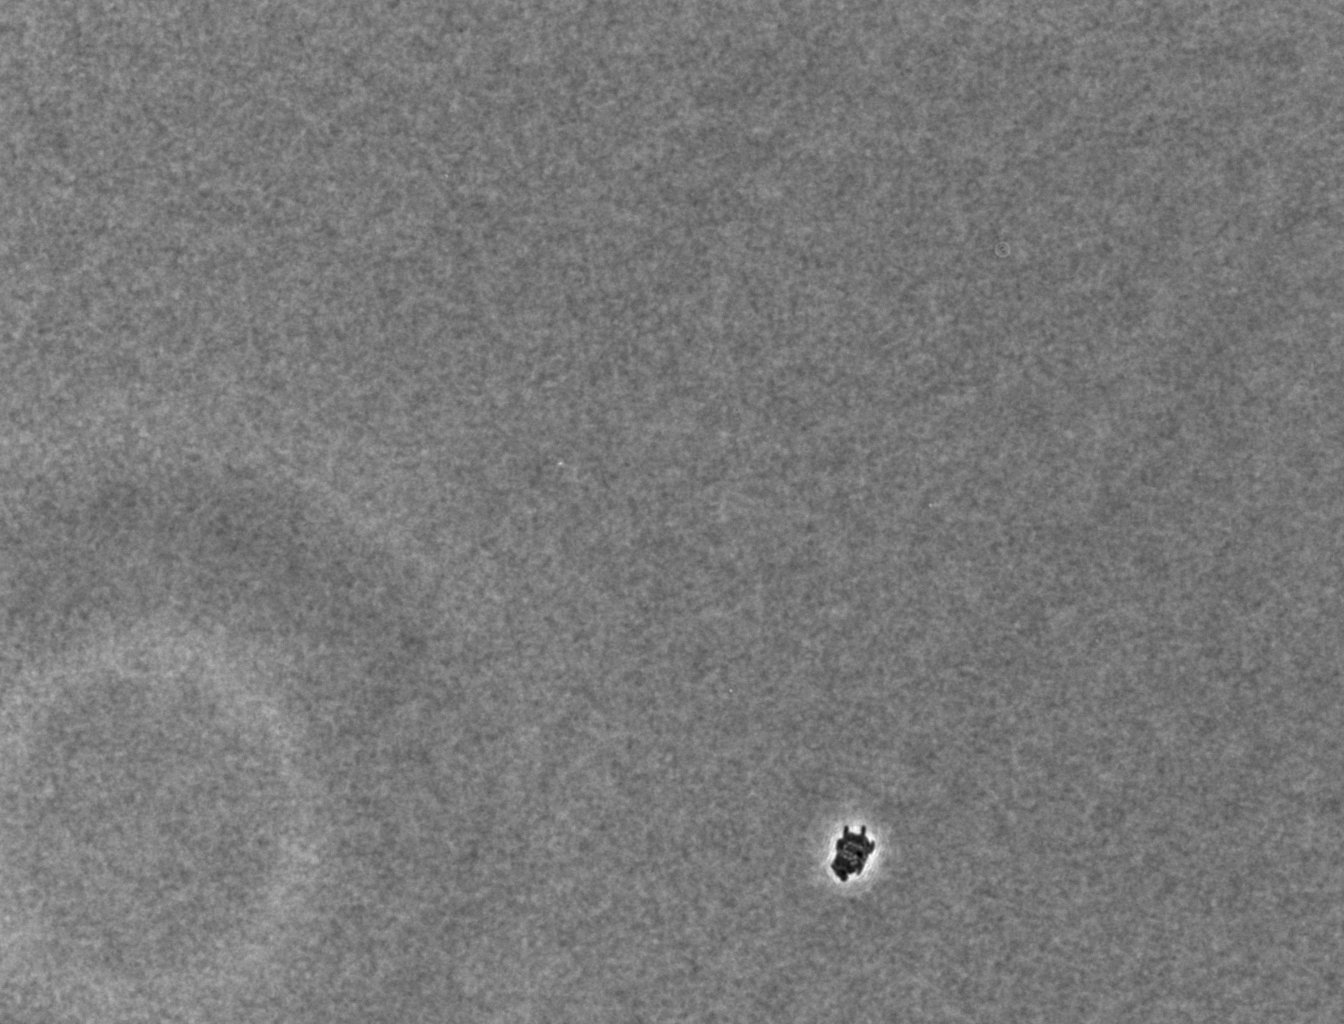
Phase contrast microscopy, 20x objective, 3 h incubation